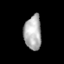
Tissue: lung
Cell type: T cells
Senescence score: 0.2149
Nuclear area (px): 592
Mean DAPI intensity: 174.483